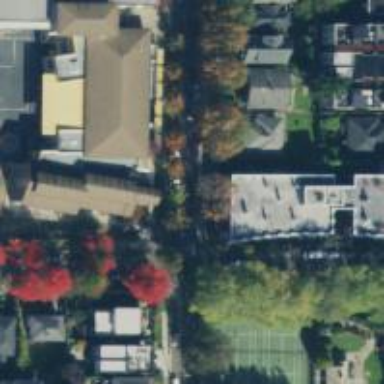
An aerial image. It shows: Arts centre.